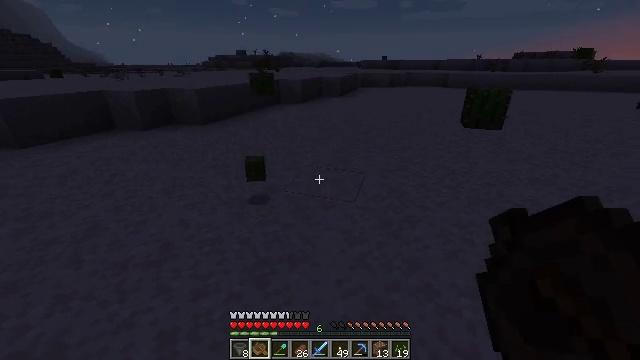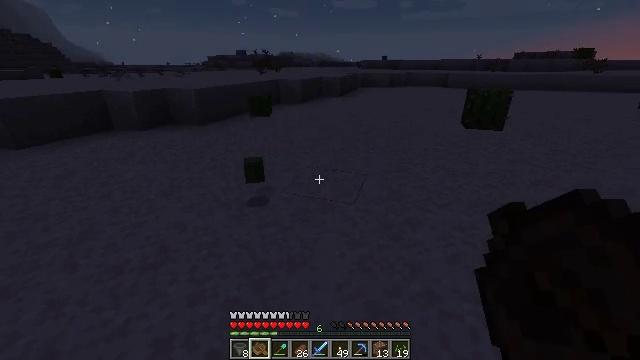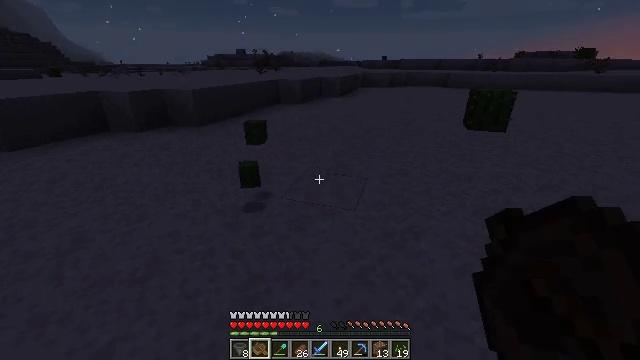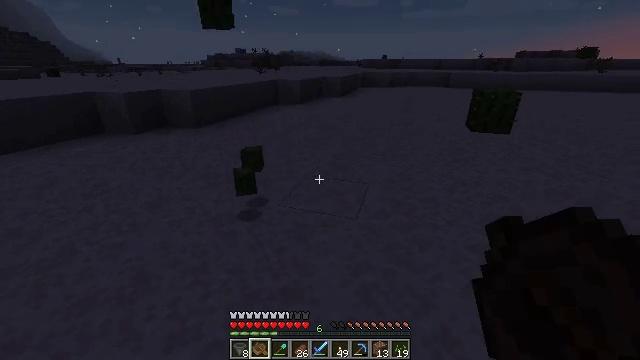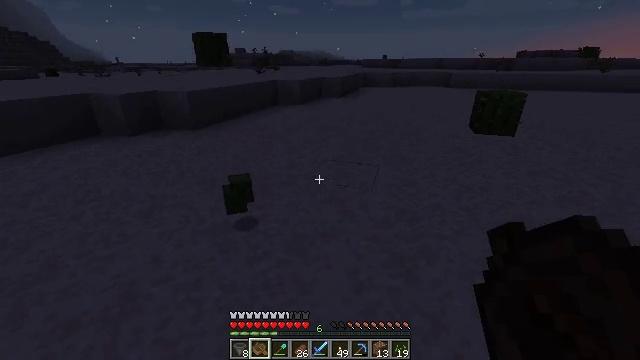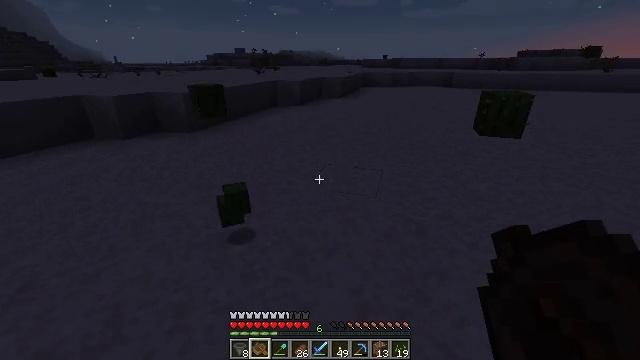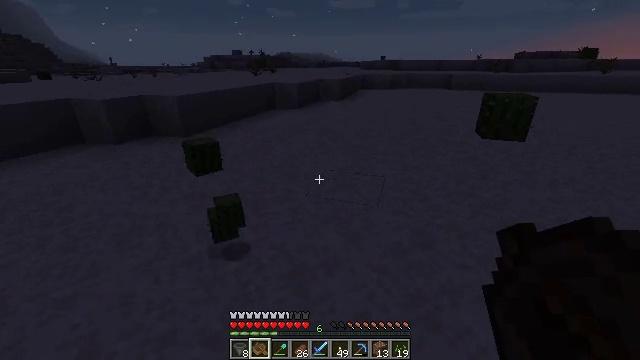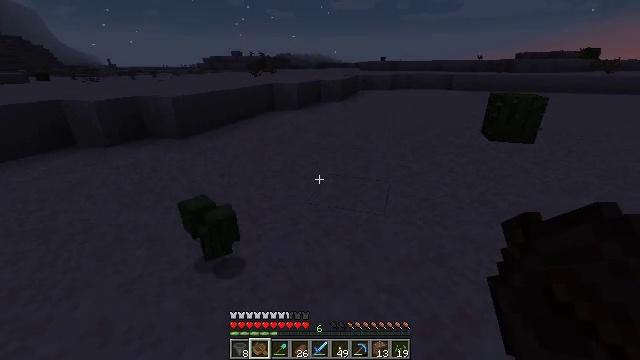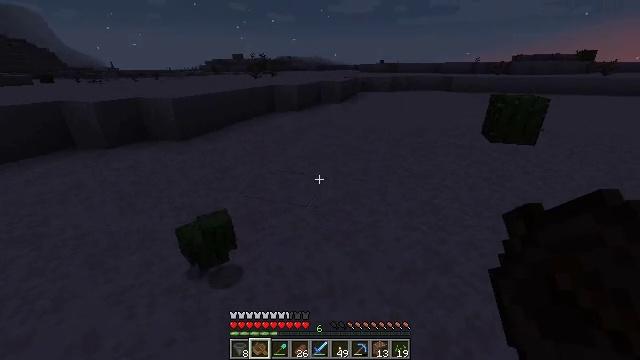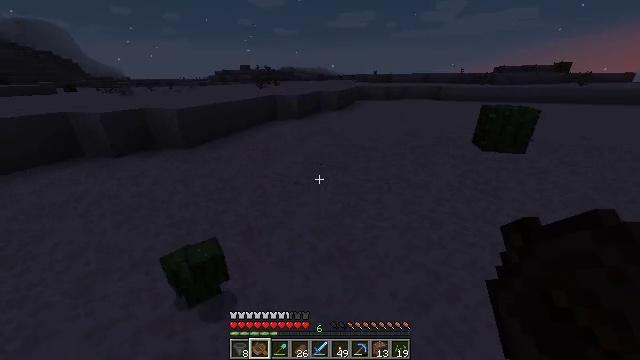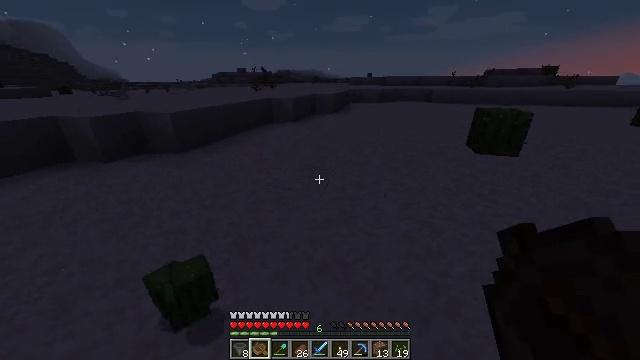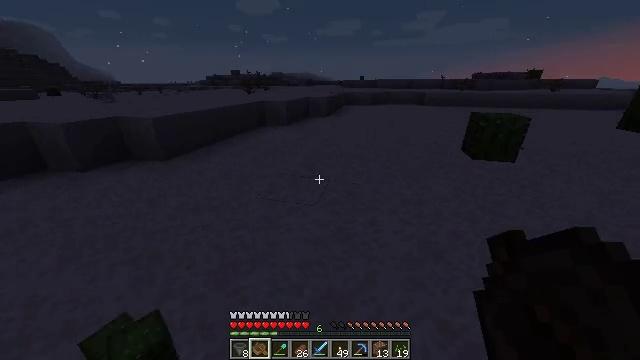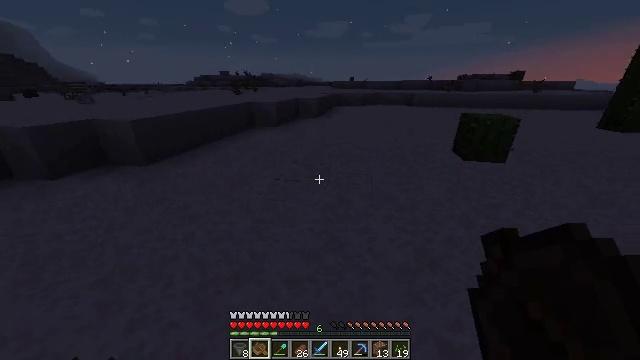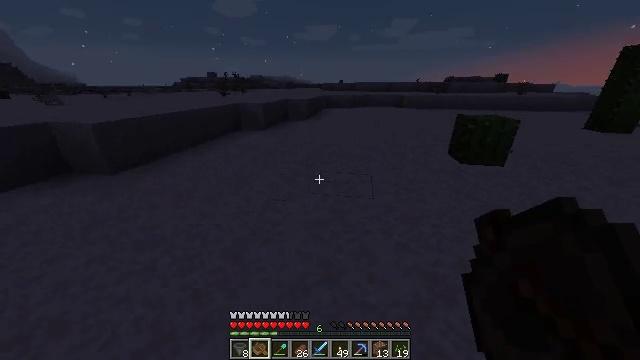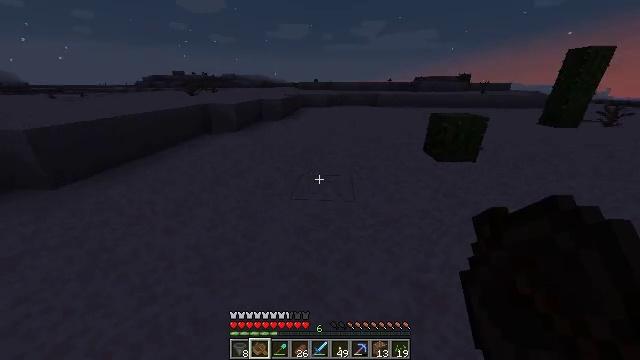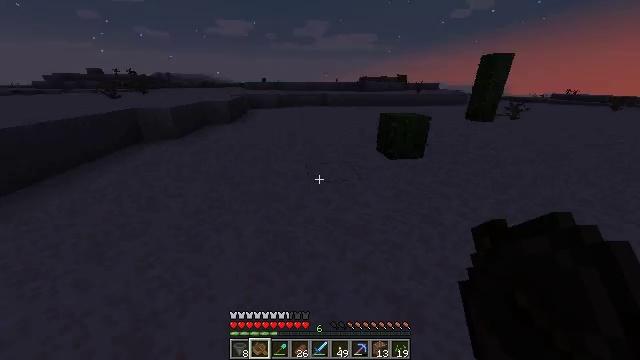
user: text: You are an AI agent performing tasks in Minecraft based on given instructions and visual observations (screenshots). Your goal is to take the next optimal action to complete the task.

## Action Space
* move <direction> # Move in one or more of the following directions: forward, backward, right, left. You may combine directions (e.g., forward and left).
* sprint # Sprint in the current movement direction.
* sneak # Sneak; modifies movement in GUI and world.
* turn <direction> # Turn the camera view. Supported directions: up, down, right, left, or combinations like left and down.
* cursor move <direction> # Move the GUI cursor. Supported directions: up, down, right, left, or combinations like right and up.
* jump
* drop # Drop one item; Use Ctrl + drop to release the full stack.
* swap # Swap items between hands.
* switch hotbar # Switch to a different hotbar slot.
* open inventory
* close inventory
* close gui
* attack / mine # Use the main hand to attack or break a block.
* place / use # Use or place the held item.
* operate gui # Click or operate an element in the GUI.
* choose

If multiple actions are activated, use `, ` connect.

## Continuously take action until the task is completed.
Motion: motion action
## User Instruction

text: Collect the cactus block.
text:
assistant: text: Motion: move forward
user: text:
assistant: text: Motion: move forward
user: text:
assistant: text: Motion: move forward
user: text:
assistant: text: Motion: move forward
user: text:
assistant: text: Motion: move forward
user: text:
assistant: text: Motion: move forward
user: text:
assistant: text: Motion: move forward, sprint
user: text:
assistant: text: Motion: move forward, sprint
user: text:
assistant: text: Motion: move forward, sprint
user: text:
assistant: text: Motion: move forward, sprint, turn right
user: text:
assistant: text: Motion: move forward, turn right
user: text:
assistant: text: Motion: move forward, turn right
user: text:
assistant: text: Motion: move forward, turn right
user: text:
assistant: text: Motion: move forward, turn right
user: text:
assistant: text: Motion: move forward, turn right
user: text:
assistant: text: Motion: move forward, turn right and up
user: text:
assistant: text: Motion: move forward, turn right
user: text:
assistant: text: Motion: move forward, turn right
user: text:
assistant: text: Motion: move forward, sprint
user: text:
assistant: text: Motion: move forward, sprint
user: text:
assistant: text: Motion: move forward, sprint
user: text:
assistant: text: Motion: move forward, sprint
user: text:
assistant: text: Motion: move forward, sprint, turn down
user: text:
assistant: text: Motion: move forward, turn right and down
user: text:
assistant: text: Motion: move forward, turn right and down
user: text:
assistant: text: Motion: move forward, turn right and down
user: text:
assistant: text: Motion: move forward, turn right
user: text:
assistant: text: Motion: attack / mine
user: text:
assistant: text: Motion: attack / mine
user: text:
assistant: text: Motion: attack / mine